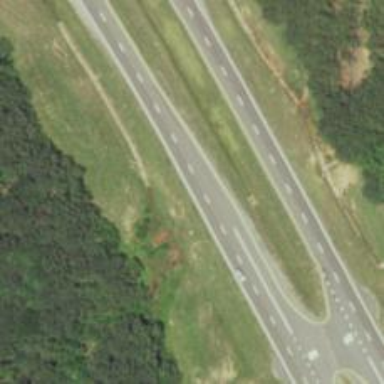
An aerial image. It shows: Expressway with asphalt surface classified as trunk highway.